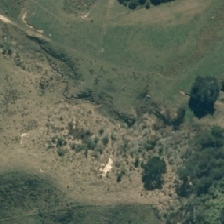
Land cover: indigenous_forest